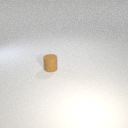
small brown rubber cylinder